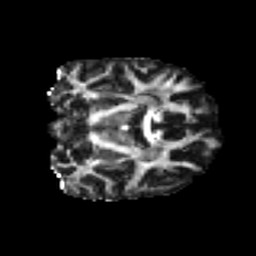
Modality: FA
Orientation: coronal
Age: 56
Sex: female
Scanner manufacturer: ge
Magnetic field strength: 3 T
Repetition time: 7.8 s
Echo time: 0.0606 s